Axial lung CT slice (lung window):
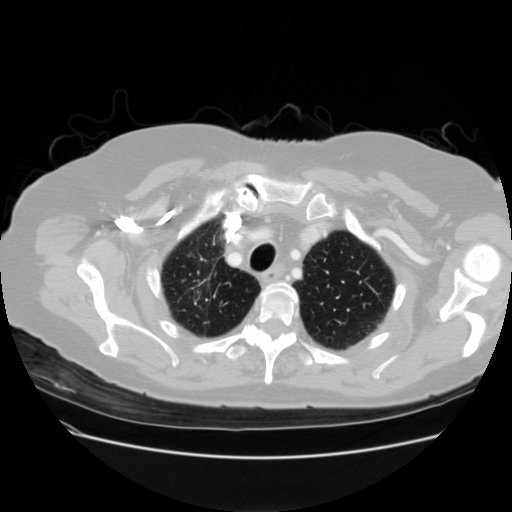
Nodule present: no